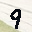
Label: 9